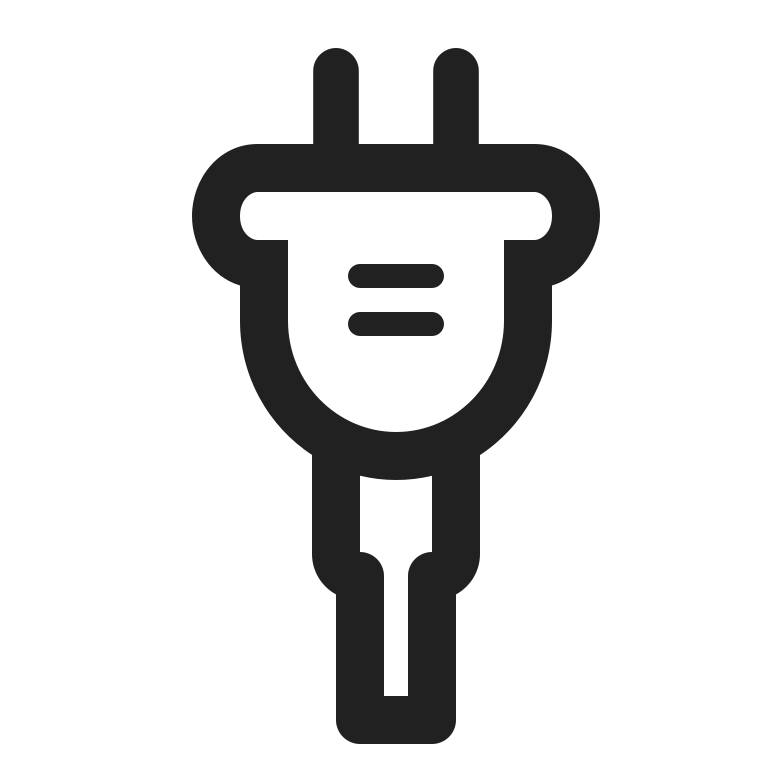
electric plug high contrast